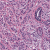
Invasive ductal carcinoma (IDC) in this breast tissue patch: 1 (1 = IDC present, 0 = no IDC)